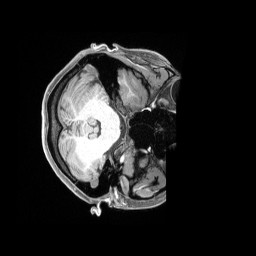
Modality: T1w
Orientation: axial
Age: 23
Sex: female
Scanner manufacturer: siemens
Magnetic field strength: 3 T
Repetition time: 2.4 s
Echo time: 0.00228 s